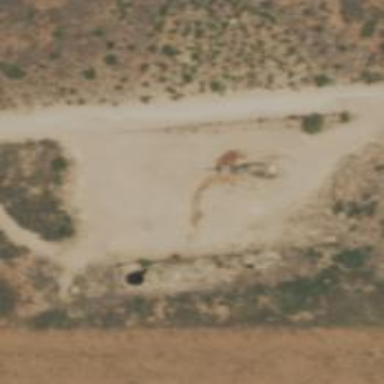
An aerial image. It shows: Petroleum well.